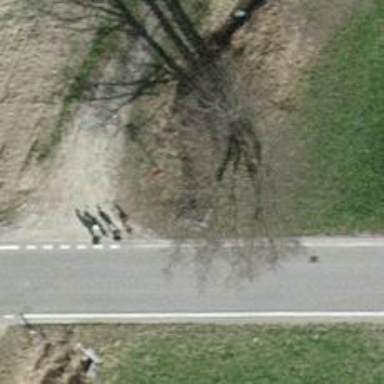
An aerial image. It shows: Pipeline marker.